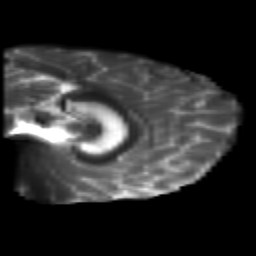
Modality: T2w
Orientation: sagittal
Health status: healthy
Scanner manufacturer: siemens
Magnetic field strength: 3 T
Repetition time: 10 s
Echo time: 0.092 s